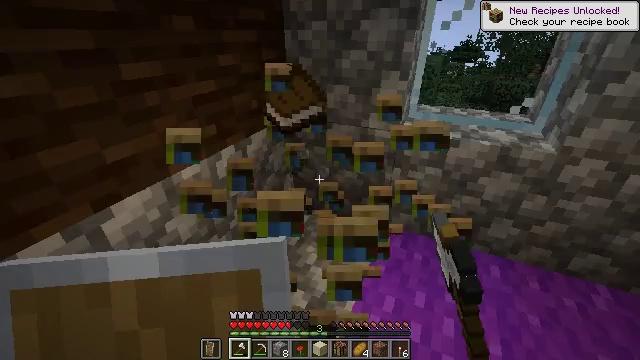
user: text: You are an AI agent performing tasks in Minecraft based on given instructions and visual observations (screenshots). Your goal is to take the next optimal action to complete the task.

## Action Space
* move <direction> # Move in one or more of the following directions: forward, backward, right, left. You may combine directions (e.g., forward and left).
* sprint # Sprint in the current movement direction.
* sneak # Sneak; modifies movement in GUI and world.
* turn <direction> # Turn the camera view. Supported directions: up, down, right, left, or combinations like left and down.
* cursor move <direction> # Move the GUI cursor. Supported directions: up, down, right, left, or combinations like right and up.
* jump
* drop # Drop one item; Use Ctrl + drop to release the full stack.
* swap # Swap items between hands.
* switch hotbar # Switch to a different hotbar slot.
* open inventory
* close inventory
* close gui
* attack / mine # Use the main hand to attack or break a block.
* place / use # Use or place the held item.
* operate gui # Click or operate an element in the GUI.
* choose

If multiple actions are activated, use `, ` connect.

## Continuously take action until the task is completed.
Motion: motion action
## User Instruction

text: Collect books by breaking the bookshelf.
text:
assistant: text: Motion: attack / mine